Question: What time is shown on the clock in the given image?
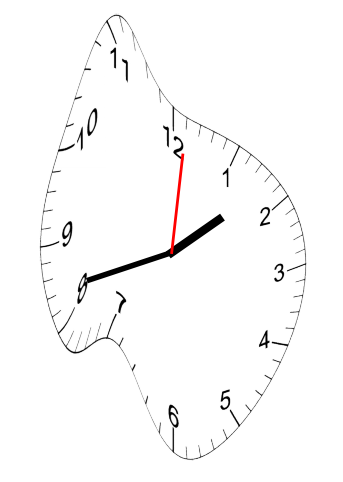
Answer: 01:42:01